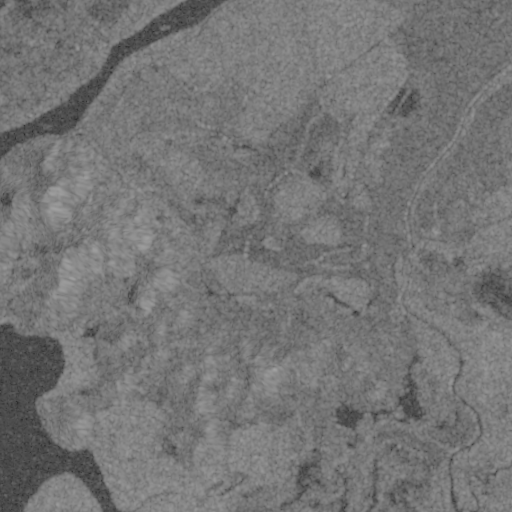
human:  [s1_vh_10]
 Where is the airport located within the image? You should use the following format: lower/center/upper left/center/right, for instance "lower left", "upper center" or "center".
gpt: The airport is located in the center right of the image.
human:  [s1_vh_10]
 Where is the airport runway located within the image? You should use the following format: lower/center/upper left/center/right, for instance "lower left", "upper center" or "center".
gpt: The airport runway is located in the lower right of the image.
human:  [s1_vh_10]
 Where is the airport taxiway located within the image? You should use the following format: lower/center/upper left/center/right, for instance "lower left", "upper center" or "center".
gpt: The airport taxiway is located in the center right of the image.
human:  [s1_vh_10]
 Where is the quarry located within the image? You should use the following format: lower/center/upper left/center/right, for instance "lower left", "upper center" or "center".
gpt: The quarry is located in the upper right of the image.
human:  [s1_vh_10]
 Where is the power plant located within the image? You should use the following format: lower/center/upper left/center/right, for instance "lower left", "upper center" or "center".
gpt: There is no power plant in the image.

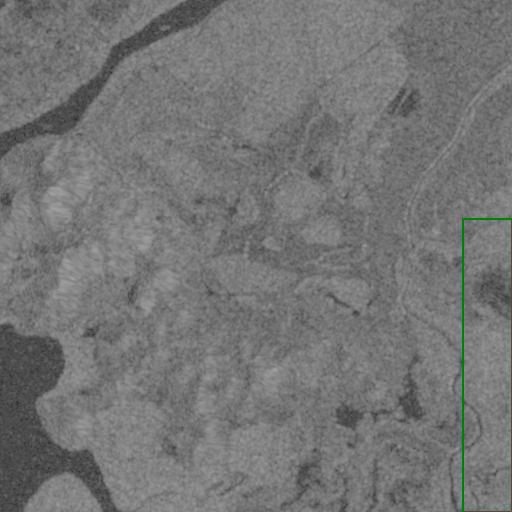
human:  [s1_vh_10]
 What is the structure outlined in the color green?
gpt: The structure outlined in green is an airport.
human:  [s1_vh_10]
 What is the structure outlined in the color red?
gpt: There is no red outline.